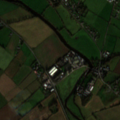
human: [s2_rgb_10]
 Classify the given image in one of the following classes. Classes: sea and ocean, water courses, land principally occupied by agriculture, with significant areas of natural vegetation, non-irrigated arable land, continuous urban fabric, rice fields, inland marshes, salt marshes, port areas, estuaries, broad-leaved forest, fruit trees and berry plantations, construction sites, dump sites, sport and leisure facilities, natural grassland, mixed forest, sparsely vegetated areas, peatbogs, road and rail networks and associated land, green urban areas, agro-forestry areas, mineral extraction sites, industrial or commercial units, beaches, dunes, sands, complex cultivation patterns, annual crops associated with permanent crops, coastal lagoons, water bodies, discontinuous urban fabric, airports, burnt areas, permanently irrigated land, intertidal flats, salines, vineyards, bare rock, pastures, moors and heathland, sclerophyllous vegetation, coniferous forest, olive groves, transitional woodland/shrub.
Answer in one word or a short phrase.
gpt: non-irrigated arable land, pastures